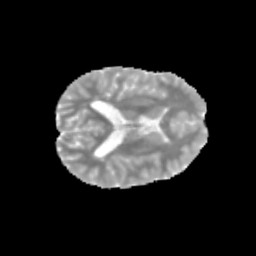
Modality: MD
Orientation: axial
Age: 13
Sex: female
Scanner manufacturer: siemens
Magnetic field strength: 3 T
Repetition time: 3.8 s
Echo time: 0.07 s